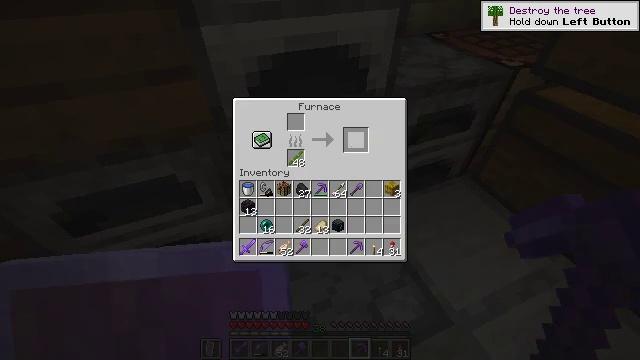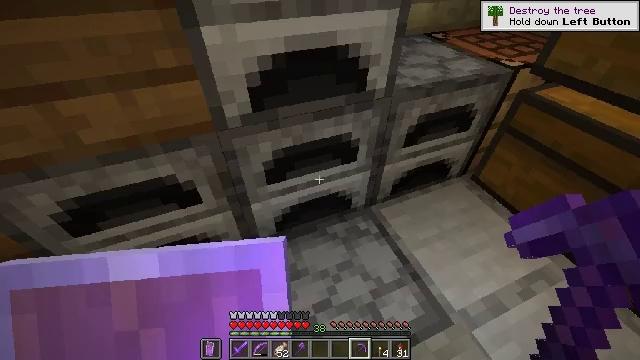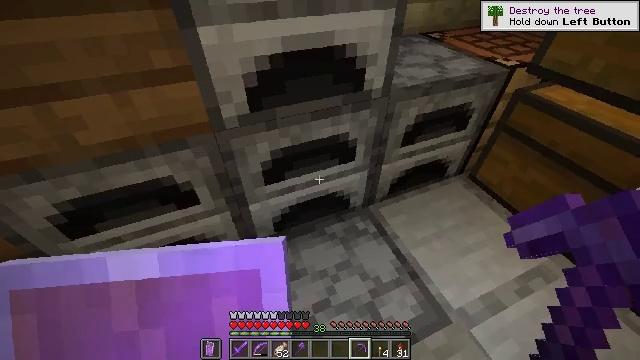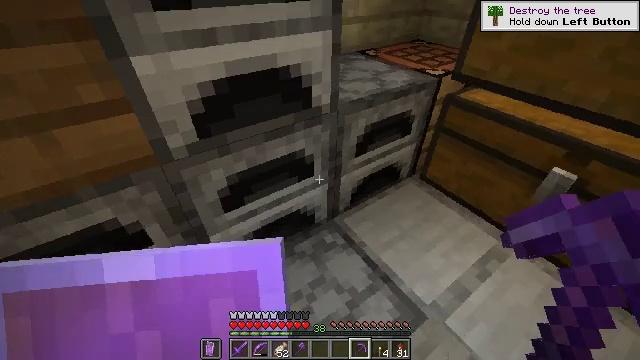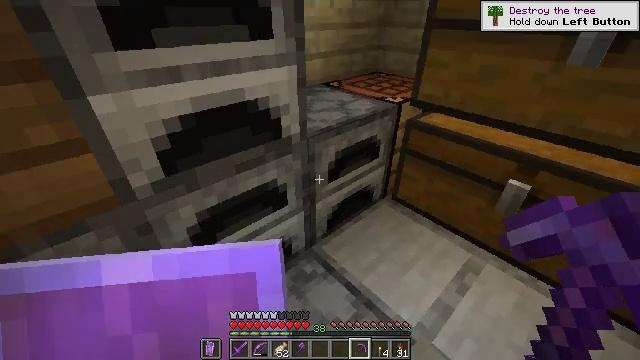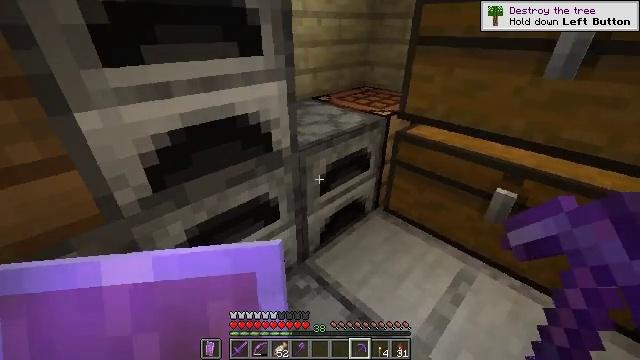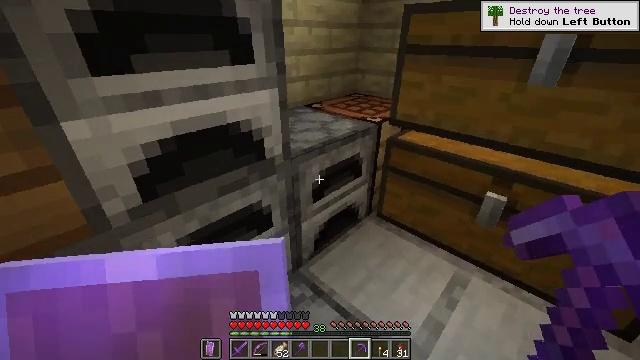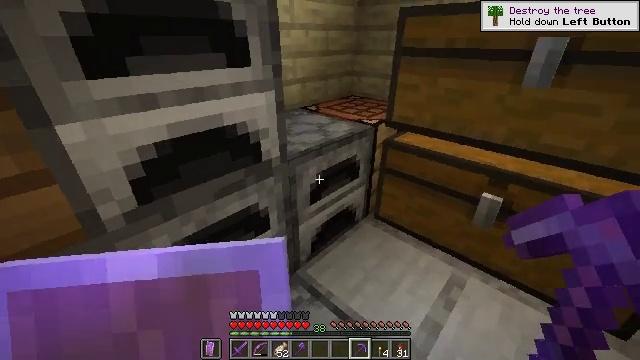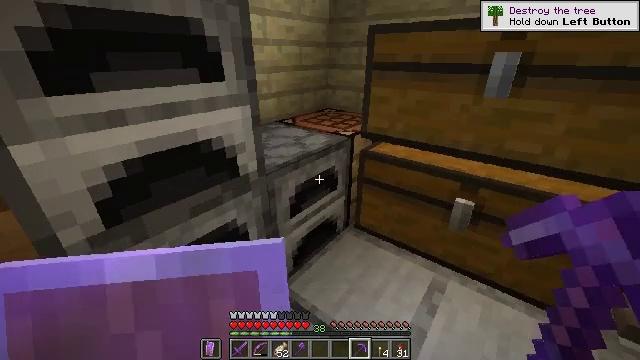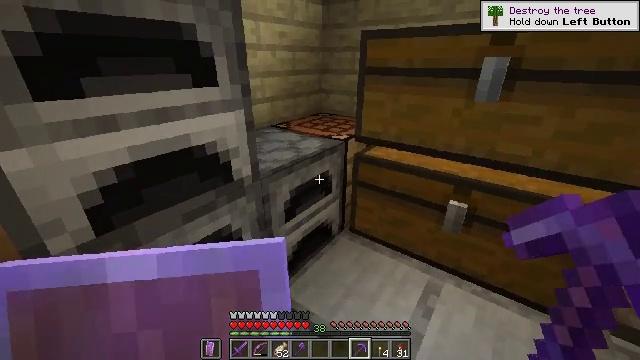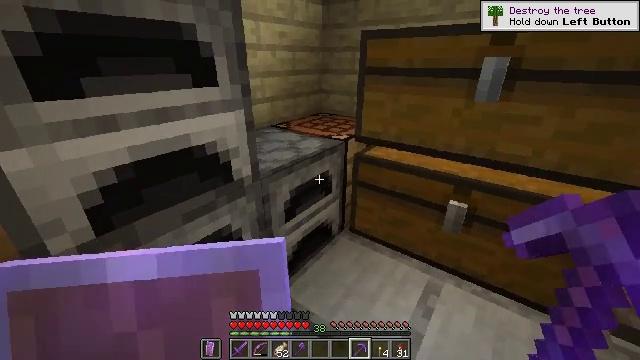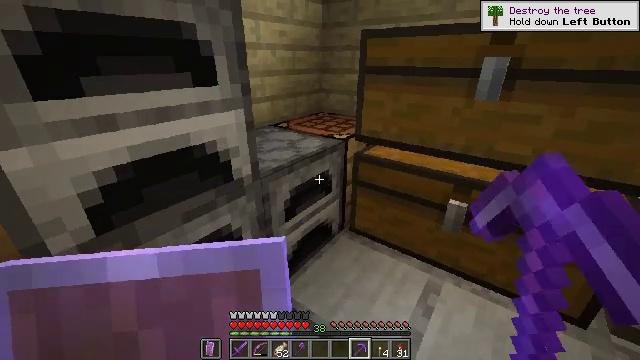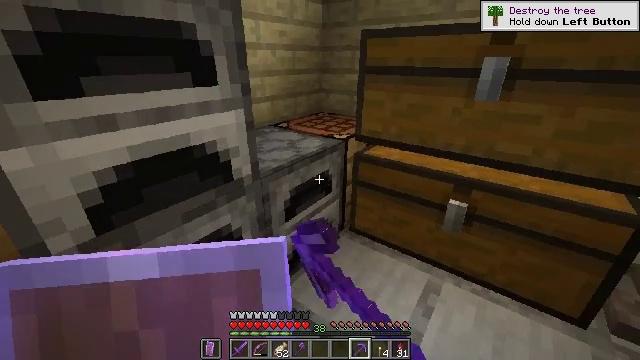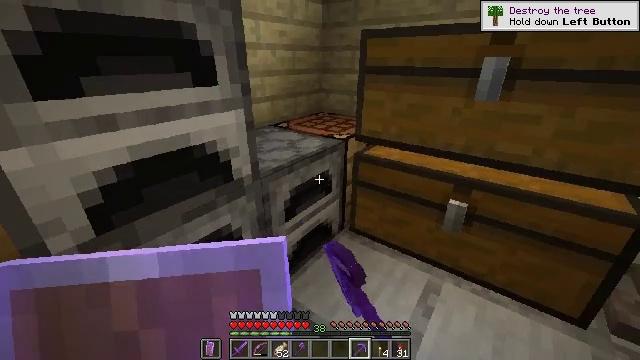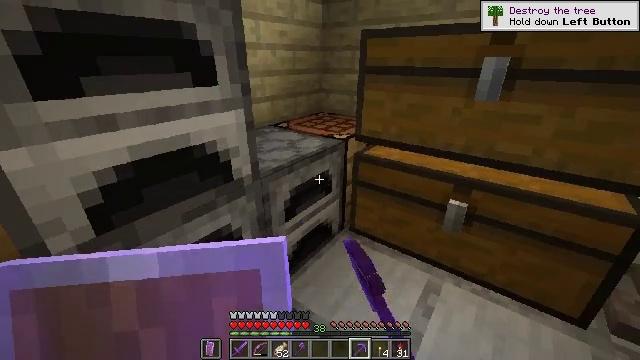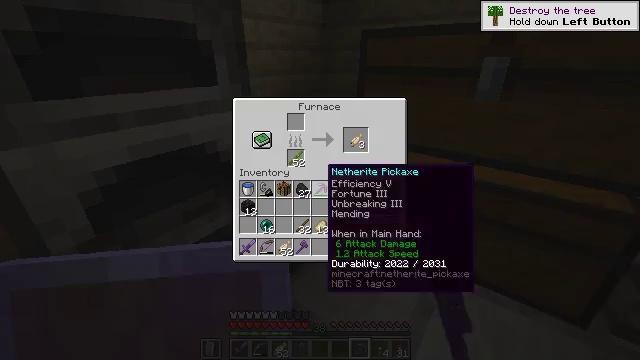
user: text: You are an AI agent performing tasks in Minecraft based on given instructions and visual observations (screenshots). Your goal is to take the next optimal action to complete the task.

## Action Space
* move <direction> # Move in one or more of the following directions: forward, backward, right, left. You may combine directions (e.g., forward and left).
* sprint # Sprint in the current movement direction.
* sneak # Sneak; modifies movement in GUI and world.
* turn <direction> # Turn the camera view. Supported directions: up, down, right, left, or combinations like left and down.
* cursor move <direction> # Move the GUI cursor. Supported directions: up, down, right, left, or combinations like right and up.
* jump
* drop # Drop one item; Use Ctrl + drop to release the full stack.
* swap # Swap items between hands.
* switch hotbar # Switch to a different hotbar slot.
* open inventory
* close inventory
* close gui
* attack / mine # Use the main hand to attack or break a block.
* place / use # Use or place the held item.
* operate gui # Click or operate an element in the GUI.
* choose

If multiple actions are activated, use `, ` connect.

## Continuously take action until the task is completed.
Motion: motion action
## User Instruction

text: Open the furnace and cook cod.
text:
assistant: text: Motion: no_op
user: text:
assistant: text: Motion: no_op
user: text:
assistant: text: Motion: turn right and up
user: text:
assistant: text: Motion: turn right and up
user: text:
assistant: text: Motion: turn right and up
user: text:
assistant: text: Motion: turn right and up
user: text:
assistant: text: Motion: no_op
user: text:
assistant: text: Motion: turn right and up
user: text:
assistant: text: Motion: turn right
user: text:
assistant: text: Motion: use / place
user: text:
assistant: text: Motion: use / place
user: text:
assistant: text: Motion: use / place
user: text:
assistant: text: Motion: use / place
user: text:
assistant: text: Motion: no_op
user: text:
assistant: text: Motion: no_op
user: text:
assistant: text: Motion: turn right
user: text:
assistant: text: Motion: turn right and up
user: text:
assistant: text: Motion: turn right and up
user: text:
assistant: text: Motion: no_op
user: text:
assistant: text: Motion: no_op
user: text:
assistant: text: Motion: no_op
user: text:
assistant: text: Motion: no_op
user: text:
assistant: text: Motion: turn up
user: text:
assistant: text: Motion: no_op
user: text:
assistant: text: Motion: sneak
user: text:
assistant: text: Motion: sneak
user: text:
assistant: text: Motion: sneak
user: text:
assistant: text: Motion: sneak, attack / mine
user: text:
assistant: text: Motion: sneak, attack / mine
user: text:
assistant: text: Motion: sneak